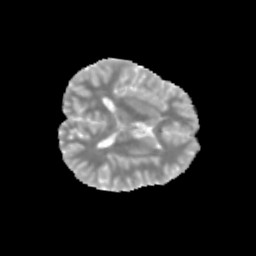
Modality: MD
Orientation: axial
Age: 13
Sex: male
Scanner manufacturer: siemens
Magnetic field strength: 3 T
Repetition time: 3.8 s
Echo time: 0.07 s